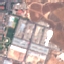
Label: Industrial